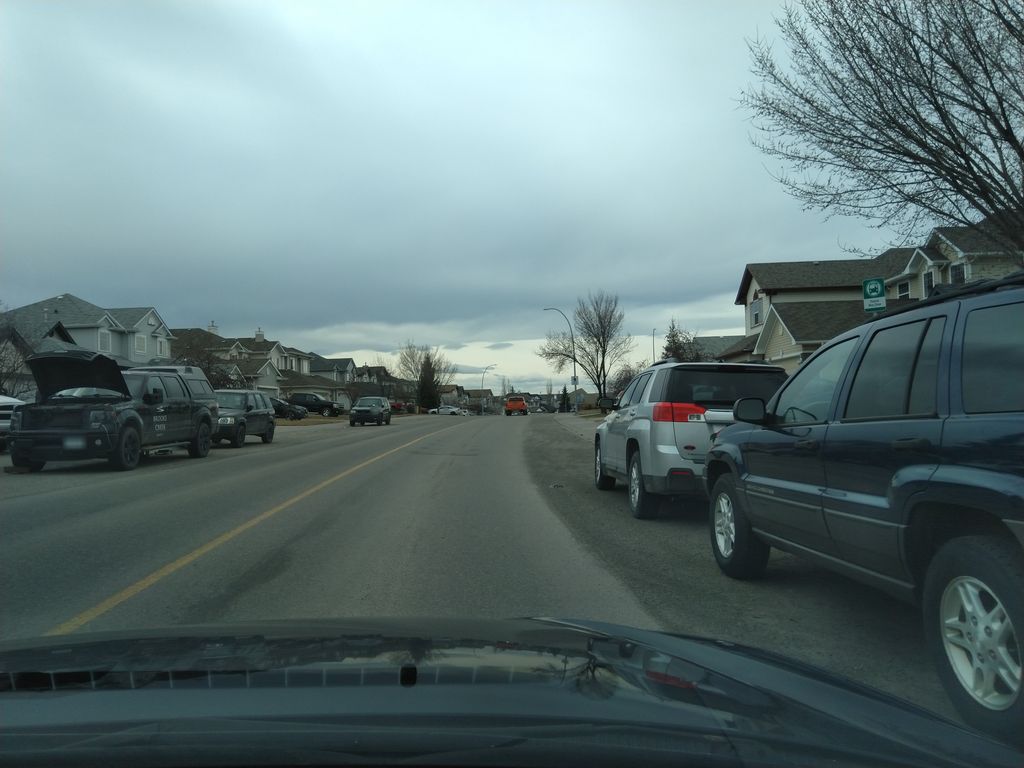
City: calgary